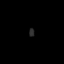
Tissue: skin
Cell type: Epithelial cells
Senescence score: 0.2867
Nuclear area (px): 43
Mean DAPI intensity: 41.233